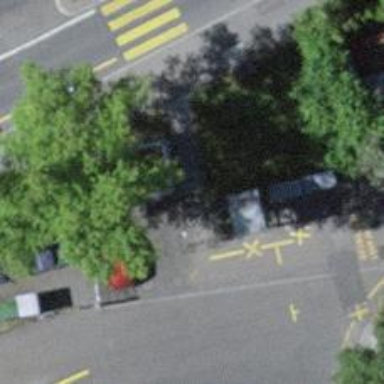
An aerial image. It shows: Road with steps.